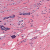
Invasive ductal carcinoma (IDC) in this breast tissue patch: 1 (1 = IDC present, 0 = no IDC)